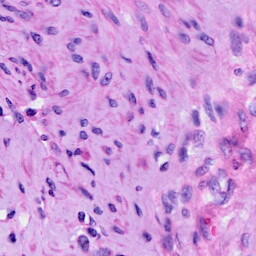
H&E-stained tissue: Cervix